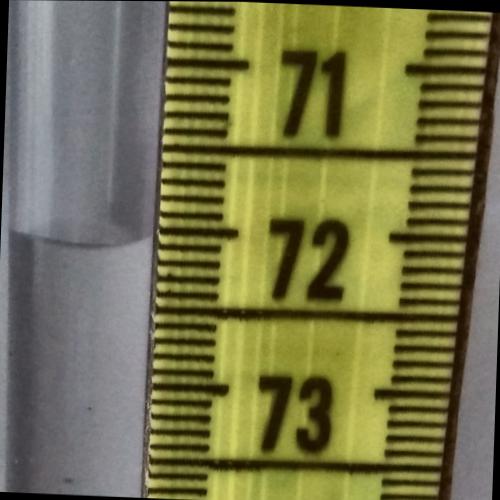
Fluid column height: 72.1 cm